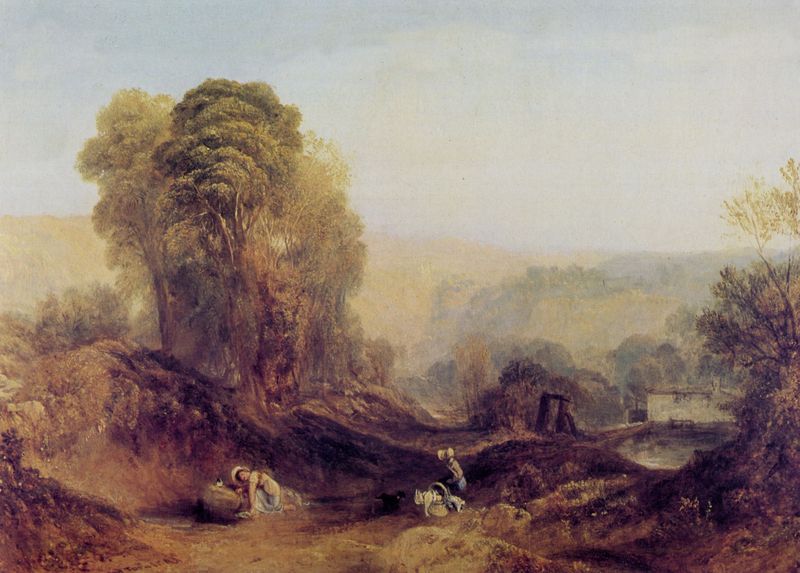
Titel: In der Nähe von Northcourt auf der Insel von Wight
Künstler: William Turner
Standort: Québec
Institution: Musée de Québec
Schlagwörter: baum, blau, blätter, gemälde, himmel, laub, mann, schatten, wasser, weiß, wolken, bäume, fluss, frauen, gelb, grün, impressionismus, landschaft, menschen, mädchen, ocker, see, sitzen, teich, ufer, wäsche, äste, braun, frau, grau, hintergrund, holz, hut, hüte, kleid, licht, strasse, dach, gebäude, gras, haus, hund, rot, tier, weg, wiese, wolke, beige, haube, leute, malerei, rock, mensch, stein, holland, bach, erde, feld, ferne, gräser, horizont, häuser, hügel, mühle, natur, pappeln, stamm, strauch, weite, zweige, brücke, büsche, gebüsch, gewässer, hütte, sträucher, land, gold, familie, gewänder, kind, personen, pflanzen, krone, tal, wald, zart, anhöhe, arbeit, genre, kinder, henkel, erdig, hellblau, pflücken, sommer, kauern, fassade, bäuerin, körbe, lehm, warm, berge, fels, hang, dunst, lila, nebel, violett, herbst, wolkenlos, hügellandschaft, idylle, picknick, rast, rand, figuren, böschung, romantik, häuschen, staffage, stämme, turner, zwei frauen, korb, tor, unscharf, senke, waschen, katze, ruine, weiden, bla, vulkan, wurzel, idyll, waten, hocken, wolkig, knien, diffus, verschwommen, sehnsucht, nimbus, tümpel, blattwerk, wildnis, verblauung, watteau, arkadien, piknick, armut, hohlweg, waldweg, sträcuher, blaz, hirten, rasten, erdtöne, baumstumpf, steinhaus, schutz, wals, fraune, flachdach, erdhügel, dillis, wäscherinnen, wäscherin, galgen, ende sommer, landlebn, lichtperspektive, stafage, staffeage, staffelfiguren, schute, 17. jahrhundert, strasuch